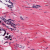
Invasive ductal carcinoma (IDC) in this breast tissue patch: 1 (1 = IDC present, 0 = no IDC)